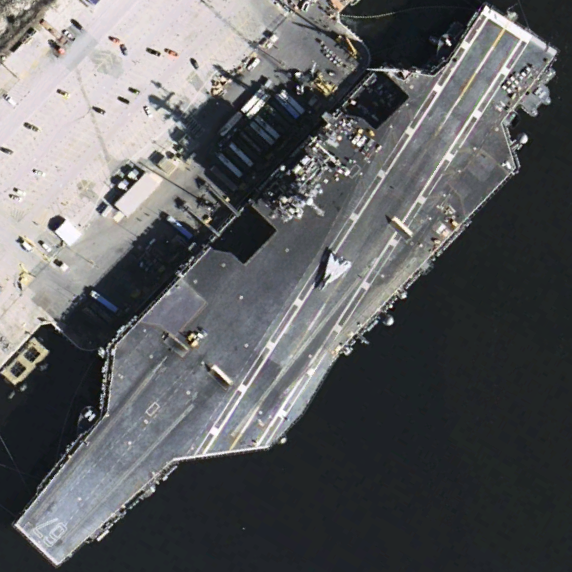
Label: aircraft_carrier